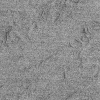
Atmospheric dust classification: not_dusty